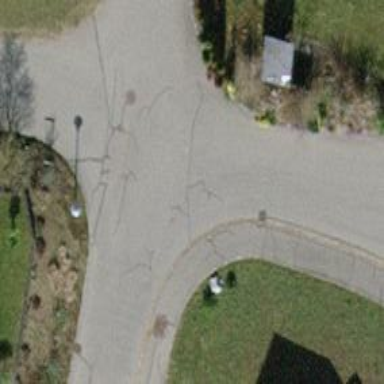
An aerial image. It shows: Residential road with asphalt surface and no sidewalks.